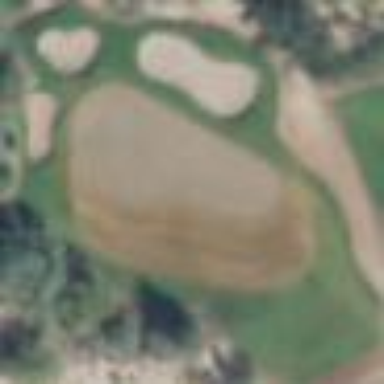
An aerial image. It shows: Rough area in golf course.